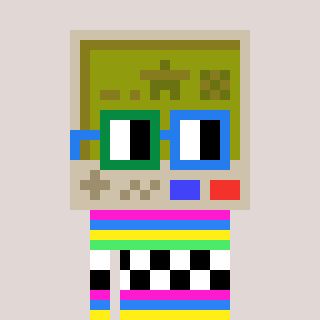
a pixel art character with square green and blue glasses, a gameboy-shaped head and a peachy-colored body on a warm background